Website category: camera
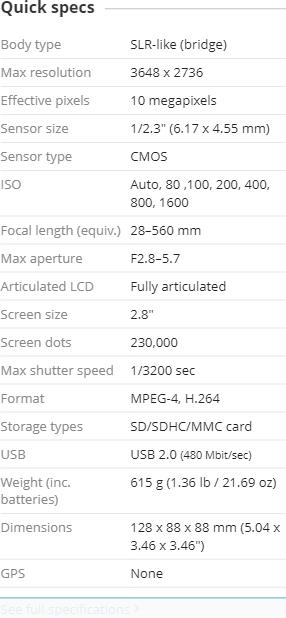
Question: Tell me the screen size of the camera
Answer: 2.8

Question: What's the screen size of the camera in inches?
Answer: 2.8

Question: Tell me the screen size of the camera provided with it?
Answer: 2.8

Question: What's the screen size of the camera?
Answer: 2.8

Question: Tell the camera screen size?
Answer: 2.8

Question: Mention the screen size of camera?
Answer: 2.8

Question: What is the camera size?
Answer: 2.8

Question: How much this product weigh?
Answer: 615 g (1.36 lb / 21.69 oz )

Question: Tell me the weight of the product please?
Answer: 615 g (1.36 lb / 21.69 oz )

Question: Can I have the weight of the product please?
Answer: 615 g (1.36 lb / 21.69 oz )

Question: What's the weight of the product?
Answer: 615 g (1.36 lb / 21.69 oz )

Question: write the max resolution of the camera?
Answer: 3648 x 2736

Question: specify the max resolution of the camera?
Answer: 3648 x 2736

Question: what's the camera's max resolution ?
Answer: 3648 x 2736

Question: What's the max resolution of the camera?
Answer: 3648 x 2736

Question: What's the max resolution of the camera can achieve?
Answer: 3648 x 2736

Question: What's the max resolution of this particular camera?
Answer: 3648 x 2736

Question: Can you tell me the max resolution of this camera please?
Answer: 3648 x 2736

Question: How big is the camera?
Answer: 128 x 88 x 88 mm (5.04 x 3.46 x 3.46 )

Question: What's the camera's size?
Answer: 128 x 88 x 88 mm (5.04 x 3.46 x 3.46 )

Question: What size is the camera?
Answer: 128 x 88 x 88 mm (5.04 x 3.46 x 3.46 )

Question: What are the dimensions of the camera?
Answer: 128 x 88 x 88 mm (5.04 x 3.46 x 3.46 )

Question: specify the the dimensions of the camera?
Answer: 128 x 88 x 88 mm (5.04 x 3.46 x 3.46 )

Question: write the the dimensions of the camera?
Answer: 128 x 88 x 88 mm (5.04 x 3.46 x 3.46 )

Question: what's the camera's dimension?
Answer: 128 x 88 x 88 mm (5.04 x 3.46 x 3.46 )